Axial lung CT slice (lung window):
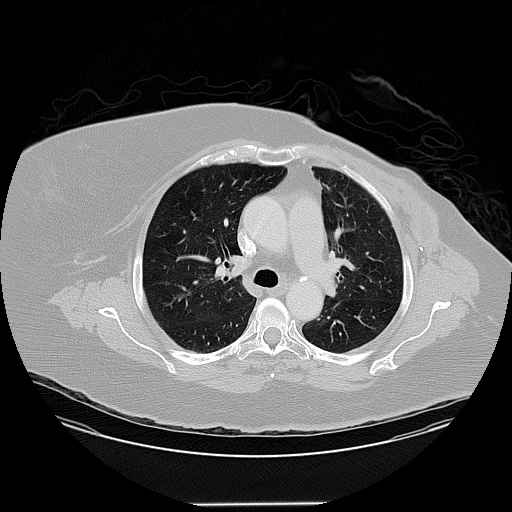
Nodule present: no